Question: Android 2.3.3
I am new to using AsyncTask, so, my implementation may or may not be right. I have to insert data into database using a AsyncTask.
The problem is there are no errors / exceptions, but the database is not being created. I didn't know whether the problem is related to database or asynctask. So I am providing the code below. please have a look.
Database File :::
'''
import android.content.Context;
import android.database.sqlite.SQLiteDatabase;
import android.database.sqlite.SQLiteDatabase.CursorFactory;
import android.database.sqlite.SQLiteOpenHelper;
public class Database_SpeedDial extends SQLiteOpenHelper{
static String name = "speeddial_contacts";
static int version = 1;
SQLiteDatabase db;
public Database_SpeedDial(Context context) {
super(context, name, null, version);
// TODO Auto-generated constructor stub
db = getWritableDatabase();
}
@Override
public void onCreate(SQLiteDatabase db) {
// TODO Auto-generated method stub
db.execSQL("CREATE TABLE IF NOT EXISTS contacts(count INTEGER, image_url TEXT, name TEXT, number TEXT, bool INTEGER)");
}
@Override
public void onUpgrade(SQLiteDatabase db, int oldVersion, int newVersion) {
// TODO Auto-generated method stub
}
public void insert_row(int count, String image_url, String name, String number, int bool) {
// TODO Auto-generated method stub
db.execSQL("INSERT INTO contacts VALUES('"+ count +"', '"+ image_url +"', '"+ name +"', '"+ number +"', '"+ bool +"')");
}
}
'''
Here is my java code :::
'''
public class Class_Add_Contact extends Activity implements OnClickListener {
Database_SpeedDial dbObj;
@Override
public void onClick(View v) {
// TODO Auto-generated method stub
switch (v.getId()) {
case R.id.btn_addcontact_add:
System.out.println("Inside onClick");
// Using AsyncTask
// alImage, alContactName ,.... are ArrayList<String>
InsertData id = new InsertData(alImage, alContactName, alPhoneNumber, alBoolean);
id.execute();
System.out.println("Finished Inserting");
break;
case R.id.btn_addcontact_cancel:
System.out.println("Cancel button clicked");
break;
default:
break;
}
}
private class InsertData extends AsyncTask<Void, Void, Void>{
ArrayList<String> alImage_insertdata;
ArrayList<String> alContactName_insertdata;
ArrayList<String> alPhoneNumber_insertdata;
ArrayList<Boolean> alBoolean_insertdata;
public InsertData(ArrayList<String> alImage, ArrayList<String> alContactName,
ArrayList<String> alPhoneNumber, ArrayList<Boolean> alBoolean)
{
alImage_insertdata = alImage;
alContactName_insertdata = alContactName;
alPhoneNumber_insertdata = alPhoneNumber;
alBoolean_insertdata = alBoolean;
}
@Override
protected void onPreExecute() {
System.out.println("Inside onPreExecute");
}
@Override
protected Void doInBackground(Void... params) {
// TODO Auto-generated method stub
System.out.println("Inside doInBackground");
//dbObj = new Database_SpeedDial(this) -> I used this in onCreate()
// of the main class but didn't work, so shifted it here...
// This doesn't matter i guess...
dbObj = new Database_SpeedDial(Class_Add_Contact.this);
for(int i=0; i< alBoolean_insertdata.size();i++)
{
if(alBoolean.get(i))
{
dbObj.insert_row(i+1, alImage_insertdata.get(i).toString(),
alContactName_insertdata.get(i).toString(),
alPhoneNumber_insertdata.get(i).toString(),
1);
}
else
{
dbObj.insert_row(i+1, alImage_insertdata.get(i).toString(),
alContactName_insertdata.get(i).toString(),
alPhoneNumber_insertdata.get(i).toString(),
0);
}
}
return null;
}
@Override
protected void onPostExecute(Void res) {
System.out.println("Inside onPostExecute");
}
}
}
'''
Image from DDMS :::

The code executes without any problem, but the database is not created. What could be the problem?
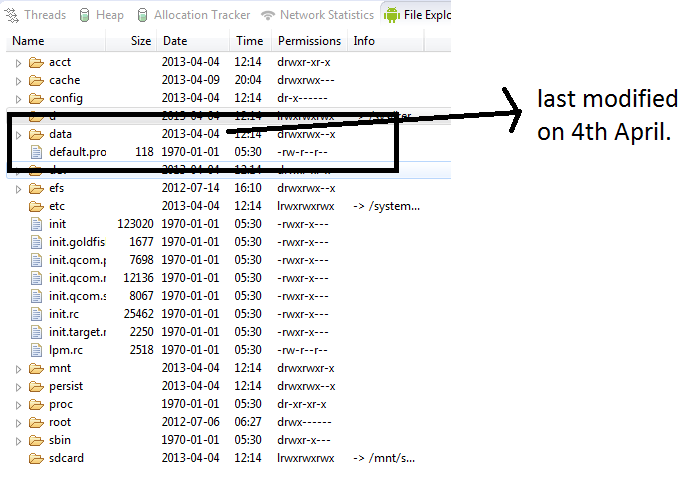
Answer: You cannot name a column 'count'. That is a reserved keyword.
## edit
ok, apparently it is not. but it should be.